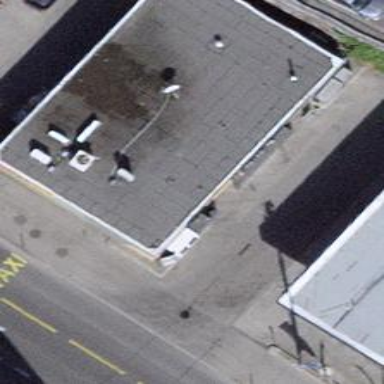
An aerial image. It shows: Convenience shop located within building.